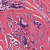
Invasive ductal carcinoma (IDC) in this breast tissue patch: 1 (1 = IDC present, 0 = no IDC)